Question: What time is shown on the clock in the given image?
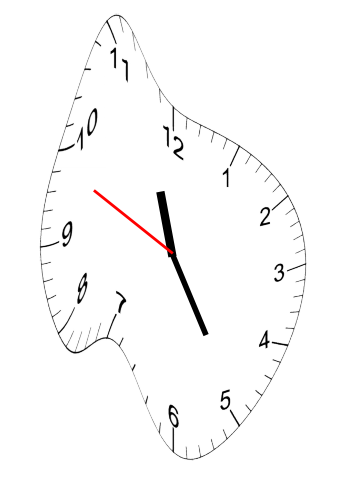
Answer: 11:24:49